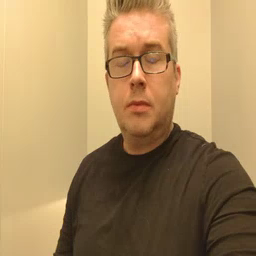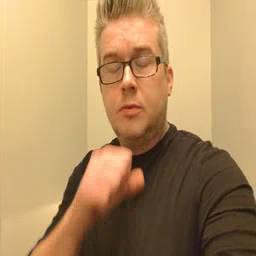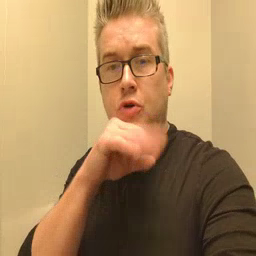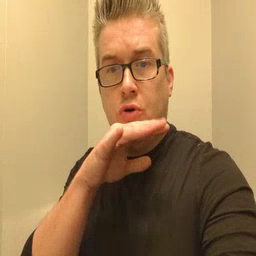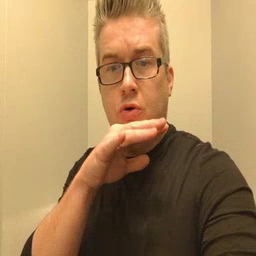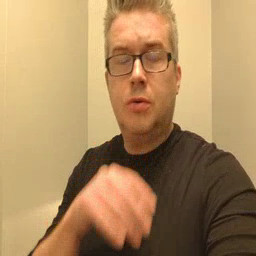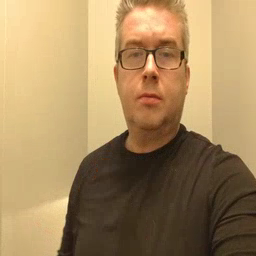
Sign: dirty